Aerial crown-view tile of a tropical tree (Barro Colorado Island, Panama), acquired 20250818:
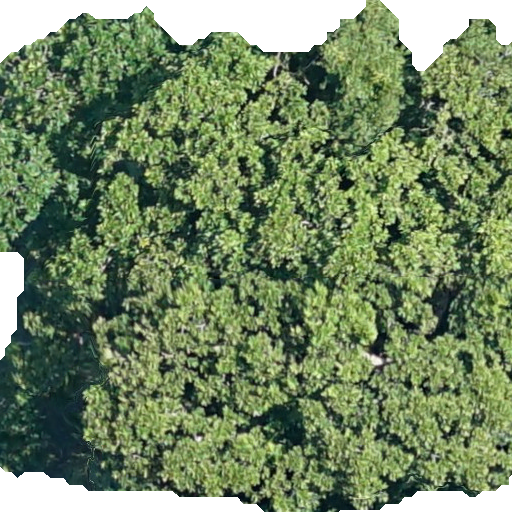
Species: Anacardium excelsum
GBIF accepted scientific name: Anacardium excelsum
Crown area: 391.42 m²